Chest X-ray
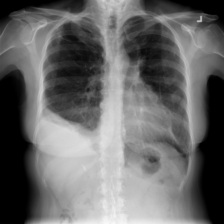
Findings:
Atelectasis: negative
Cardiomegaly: negative
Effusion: negative
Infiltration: negative
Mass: negative
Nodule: negative
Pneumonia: negative
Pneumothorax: negative
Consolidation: negative
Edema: negative
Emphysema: negative
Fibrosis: negative
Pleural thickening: negative
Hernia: negative